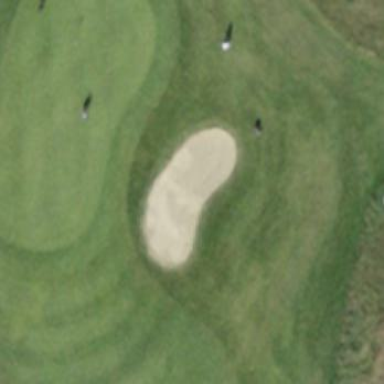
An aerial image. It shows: Sand bunker on golf course.